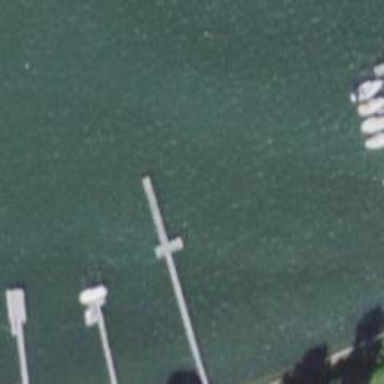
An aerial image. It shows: Man-made pier.